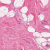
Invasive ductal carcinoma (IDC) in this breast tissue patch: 0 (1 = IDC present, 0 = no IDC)